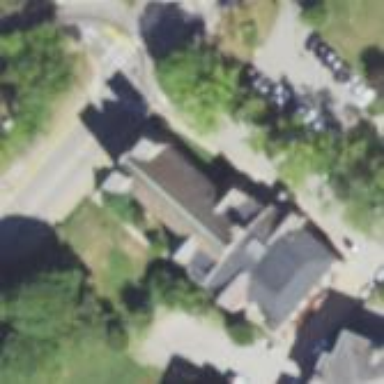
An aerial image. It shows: Beautiful church building.